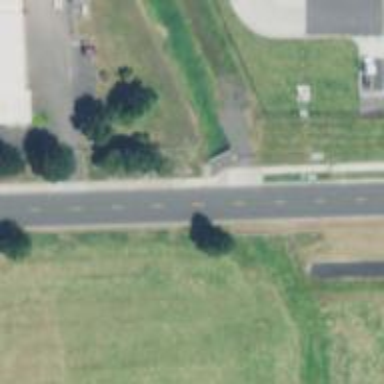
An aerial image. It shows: Tertiary road with sidewalk on the left.